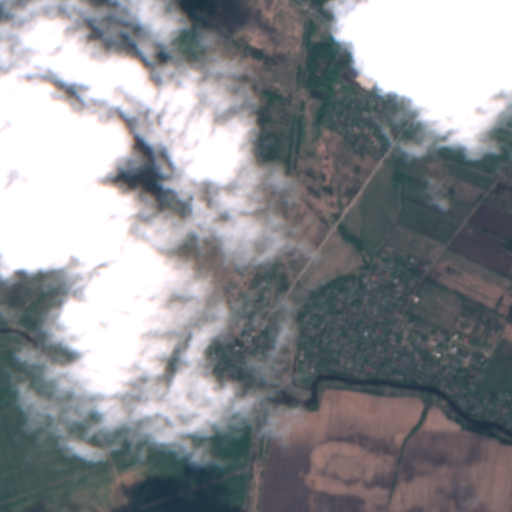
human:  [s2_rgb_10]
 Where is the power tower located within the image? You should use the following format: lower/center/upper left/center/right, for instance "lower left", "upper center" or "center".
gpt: The power tower is located in the upper right of the image.
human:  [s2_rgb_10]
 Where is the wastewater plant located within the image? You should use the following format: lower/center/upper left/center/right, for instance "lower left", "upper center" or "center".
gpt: The wastewater plant is located in the upper left of the image.
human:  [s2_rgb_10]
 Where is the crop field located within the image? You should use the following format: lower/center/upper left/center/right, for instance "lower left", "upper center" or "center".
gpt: There is no crop field in the image.